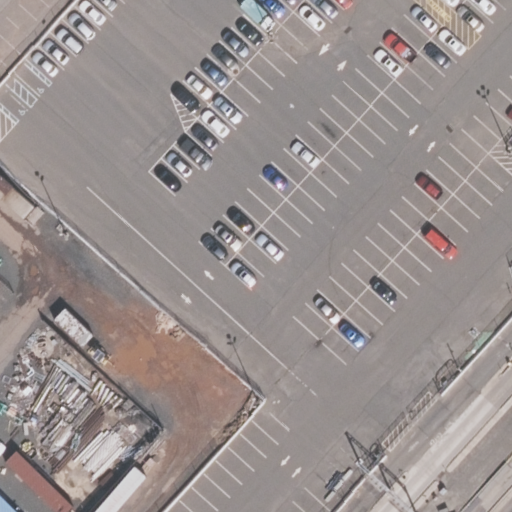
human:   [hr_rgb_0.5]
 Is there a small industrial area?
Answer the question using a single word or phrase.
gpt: no

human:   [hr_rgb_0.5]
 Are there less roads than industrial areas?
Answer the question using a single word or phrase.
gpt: no

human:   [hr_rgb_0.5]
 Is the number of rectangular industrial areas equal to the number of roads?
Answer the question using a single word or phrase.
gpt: no

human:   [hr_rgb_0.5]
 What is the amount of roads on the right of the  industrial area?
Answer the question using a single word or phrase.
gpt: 0

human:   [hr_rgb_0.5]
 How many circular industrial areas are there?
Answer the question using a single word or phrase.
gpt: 0

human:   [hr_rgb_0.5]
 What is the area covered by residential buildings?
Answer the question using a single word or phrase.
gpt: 0m2

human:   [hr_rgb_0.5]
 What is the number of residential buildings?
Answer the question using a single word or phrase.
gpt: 0

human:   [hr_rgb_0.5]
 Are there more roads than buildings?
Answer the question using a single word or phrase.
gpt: yes

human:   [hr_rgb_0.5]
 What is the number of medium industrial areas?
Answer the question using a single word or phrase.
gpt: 0

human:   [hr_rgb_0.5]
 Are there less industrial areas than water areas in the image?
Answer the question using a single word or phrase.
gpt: no

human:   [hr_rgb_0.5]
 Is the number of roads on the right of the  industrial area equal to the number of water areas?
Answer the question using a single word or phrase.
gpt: yes

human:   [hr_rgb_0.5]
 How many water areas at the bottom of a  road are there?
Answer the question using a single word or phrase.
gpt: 0

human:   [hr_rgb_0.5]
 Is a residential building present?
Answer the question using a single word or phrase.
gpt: no

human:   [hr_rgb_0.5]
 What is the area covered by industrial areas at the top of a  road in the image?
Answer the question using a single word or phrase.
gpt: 0m2

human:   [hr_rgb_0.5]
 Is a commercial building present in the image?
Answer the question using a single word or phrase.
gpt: no

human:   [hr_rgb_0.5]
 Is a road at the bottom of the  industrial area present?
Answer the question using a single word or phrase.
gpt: no

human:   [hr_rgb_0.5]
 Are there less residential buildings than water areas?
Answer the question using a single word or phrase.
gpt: no

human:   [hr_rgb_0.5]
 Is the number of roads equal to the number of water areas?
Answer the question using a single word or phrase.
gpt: no

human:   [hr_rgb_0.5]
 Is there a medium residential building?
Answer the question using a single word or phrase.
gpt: no

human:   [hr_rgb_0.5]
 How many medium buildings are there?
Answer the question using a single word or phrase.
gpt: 0

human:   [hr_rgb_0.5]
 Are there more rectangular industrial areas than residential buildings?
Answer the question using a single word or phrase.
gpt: yes

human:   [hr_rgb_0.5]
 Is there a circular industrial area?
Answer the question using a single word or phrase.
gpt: no

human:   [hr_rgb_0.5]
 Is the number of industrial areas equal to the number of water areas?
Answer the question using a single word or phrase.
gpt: no

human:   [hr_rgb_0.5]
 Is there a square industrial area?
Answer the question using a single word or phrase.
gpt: no

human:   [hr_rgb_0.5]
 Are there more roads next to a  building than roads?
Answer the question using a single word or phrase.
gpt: no

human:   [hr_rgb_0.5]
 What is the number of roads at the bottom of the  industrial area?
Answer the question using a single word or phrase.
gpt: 0

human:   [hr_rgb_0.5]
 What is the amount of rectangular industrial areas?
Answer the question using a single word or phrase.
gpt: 1

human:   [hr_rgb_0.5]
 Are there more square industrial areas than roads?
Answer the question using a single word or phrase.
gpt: no

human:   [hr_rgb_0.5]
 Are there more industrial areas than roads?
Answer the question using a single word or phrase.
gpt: no

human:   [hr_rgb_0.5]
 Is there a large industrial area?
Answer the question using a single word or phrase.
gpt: yes

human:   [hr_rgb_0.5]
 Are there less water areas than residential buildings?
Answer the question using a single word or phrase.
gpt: no

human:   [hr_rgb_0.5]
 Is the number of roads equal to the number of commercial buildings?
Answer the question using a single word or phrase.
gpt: no

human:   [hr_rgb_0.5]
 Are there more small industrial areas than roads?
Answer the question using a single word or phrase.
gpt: no

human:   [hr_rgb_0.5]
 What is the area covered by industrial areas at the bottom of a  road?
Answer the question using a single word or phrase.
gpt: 10583m2

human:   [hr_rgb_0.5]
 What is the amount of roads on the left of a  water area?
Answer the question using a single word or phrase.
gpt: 0

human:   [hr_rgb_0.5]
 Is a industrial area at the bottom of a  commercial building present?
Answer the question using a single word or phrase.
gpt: no

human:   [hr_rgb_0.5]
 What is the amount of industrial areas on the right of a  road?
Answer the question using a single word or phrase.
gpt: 1

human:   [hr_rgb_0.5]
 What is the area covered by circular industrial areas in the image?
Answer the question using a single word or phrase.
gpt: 0m2

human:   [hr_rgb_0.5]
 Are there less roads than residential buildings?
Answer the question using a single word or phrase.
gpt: no

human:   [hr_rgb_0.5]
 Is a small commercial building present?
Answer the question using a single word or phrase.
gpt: no

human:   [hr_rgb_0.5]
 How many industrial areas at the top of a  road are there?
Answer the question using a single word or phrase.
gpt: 0

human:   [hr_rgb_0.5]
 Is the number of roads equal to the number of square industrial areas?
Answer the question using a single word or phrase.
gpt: no

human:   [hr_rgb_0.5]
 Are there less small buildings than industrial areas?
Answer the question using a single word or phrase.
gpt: yes

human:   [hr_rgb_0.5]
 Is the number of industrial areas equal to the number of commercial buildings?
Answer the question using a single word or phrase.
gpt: no

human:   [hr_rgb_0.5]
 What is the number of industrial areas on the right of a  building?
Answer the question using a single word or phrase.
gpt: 0

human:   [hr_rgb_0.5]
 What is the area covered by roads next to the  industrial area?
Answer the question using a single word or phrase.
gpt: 0m2

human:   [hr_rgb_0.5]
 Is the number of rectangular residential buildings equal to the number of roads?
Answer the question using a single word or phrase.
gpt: no

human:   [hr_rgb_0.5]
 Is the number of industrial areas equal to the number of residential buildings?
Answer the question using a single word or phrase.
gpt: no

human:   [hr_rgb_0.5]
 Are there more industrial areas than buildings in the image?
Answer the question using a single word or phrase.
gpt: yes

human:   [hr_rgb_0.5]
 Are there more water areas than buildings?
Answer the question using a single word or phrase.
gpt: no

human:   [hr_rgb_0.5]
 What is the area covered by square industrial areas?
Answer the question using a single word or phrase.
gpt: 0m2

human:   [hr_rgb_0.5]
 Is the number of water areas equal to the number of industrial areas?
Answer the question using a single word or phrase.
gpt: no

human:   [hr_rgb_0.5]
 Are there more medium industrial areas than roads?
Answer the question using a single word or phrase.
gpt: no

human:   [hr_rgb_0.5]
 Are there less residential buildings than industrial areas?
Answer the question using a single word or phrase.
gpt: yes

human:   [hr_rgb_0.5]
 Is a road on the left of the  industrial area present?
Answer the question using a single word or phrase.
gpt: yes

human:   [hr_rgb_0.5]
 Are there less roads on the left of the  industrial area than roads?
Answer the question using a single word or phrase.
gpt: no

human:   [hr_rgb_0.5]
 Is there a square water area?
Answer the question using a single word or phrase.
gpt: no

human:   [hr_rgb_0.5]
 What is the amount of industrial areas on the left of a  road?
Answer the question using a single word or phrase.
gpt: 0

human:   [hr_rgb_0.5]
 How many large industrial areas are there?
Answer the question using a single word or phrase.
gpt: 1

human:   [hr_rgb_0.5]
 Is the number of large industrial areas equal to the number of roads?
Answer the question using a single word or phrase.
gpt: no

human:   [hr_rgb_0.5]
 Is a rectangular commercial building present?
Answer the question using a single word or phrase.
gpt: no

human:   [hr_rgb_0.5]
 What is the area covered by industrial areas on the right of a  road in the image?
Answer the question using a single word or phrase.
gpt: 10583m2

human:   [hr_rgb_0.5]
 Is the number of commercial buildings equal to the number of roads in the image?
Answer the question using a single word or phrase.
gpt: no

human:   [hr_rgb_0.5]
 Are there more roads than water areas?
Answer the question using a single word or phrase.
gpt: yes